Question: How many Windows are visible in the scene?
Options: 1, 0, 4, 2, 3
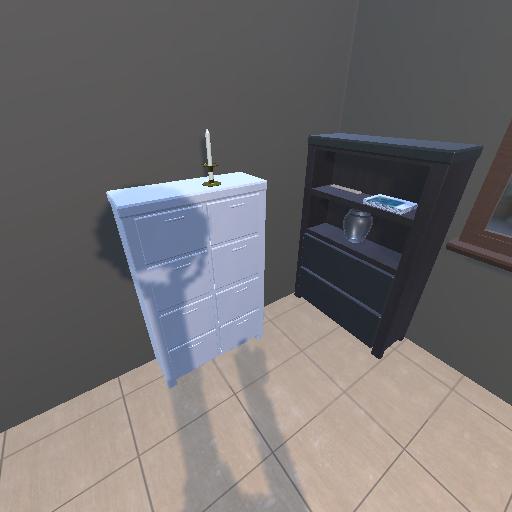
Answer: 1